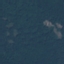
Label: Forest